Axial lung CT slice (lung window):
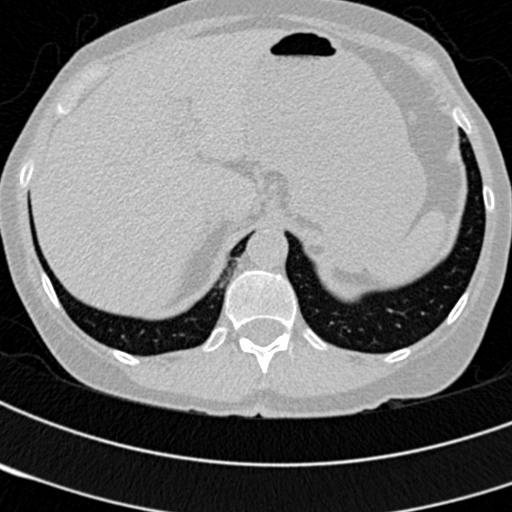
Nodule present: no